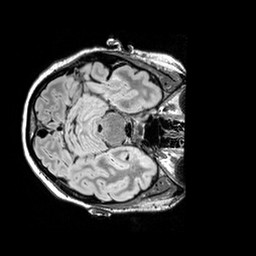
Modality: FLAIR
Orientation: axial
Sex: female
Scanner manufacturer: siemens
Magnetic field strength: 3 T
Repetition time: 5 s
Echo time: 0.395 s